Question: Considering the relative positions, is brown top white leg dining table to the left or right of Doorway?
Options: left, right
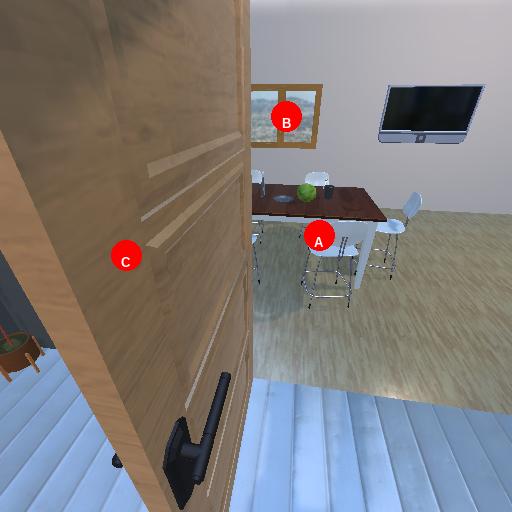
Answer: left